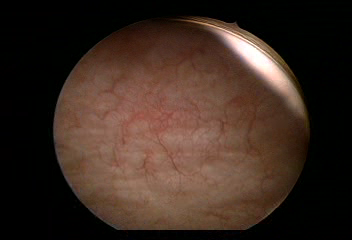
Modality: WLC
Class: Normal mucosa
Bladder cancer association: No